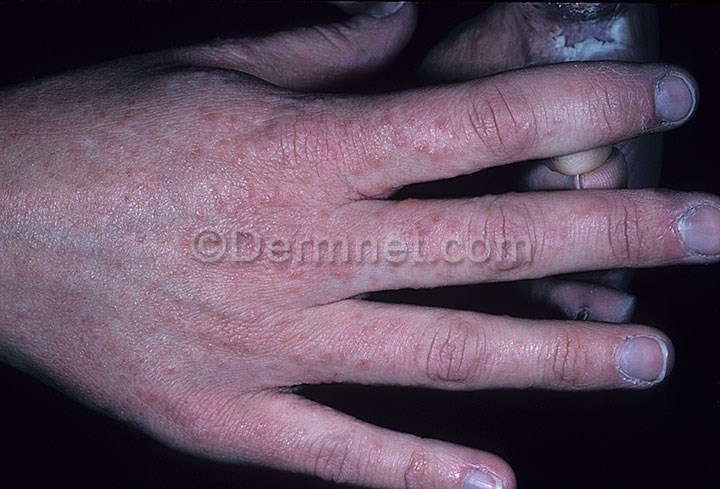
Disease: Tinea Ringworm Candidiasis and other Fungal Infections